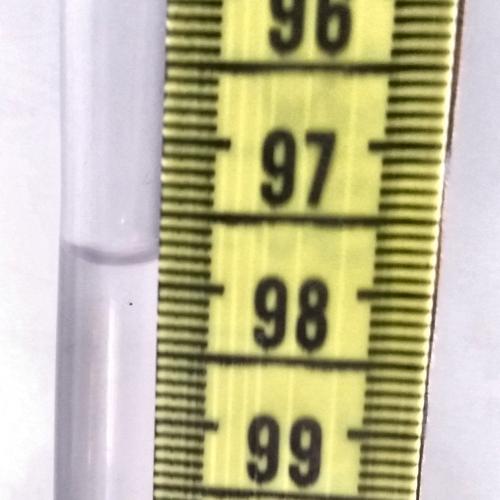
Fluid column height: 97.8 cm